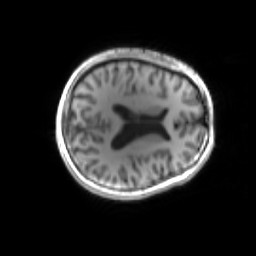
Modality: inplaneT1
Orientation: axial
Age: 21
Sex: male
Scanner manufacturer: siemens
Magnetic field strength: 3 T
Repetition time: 1.2 s
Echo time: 0.00251 s